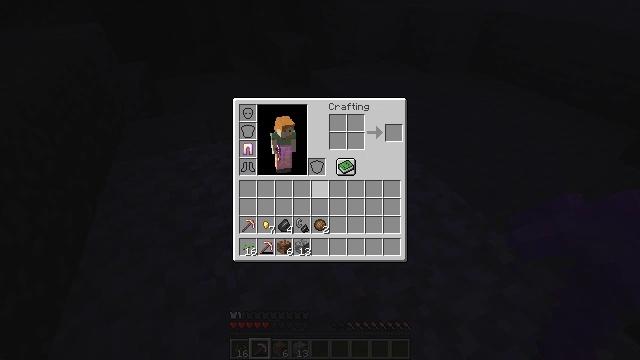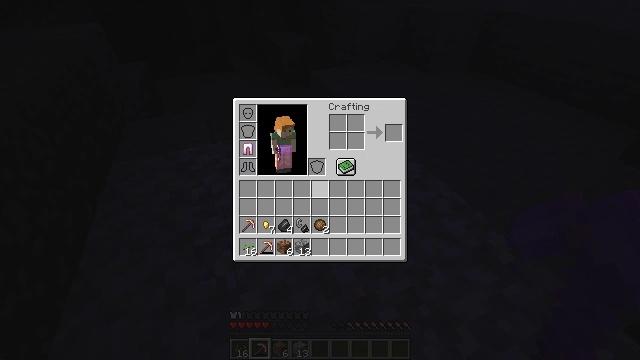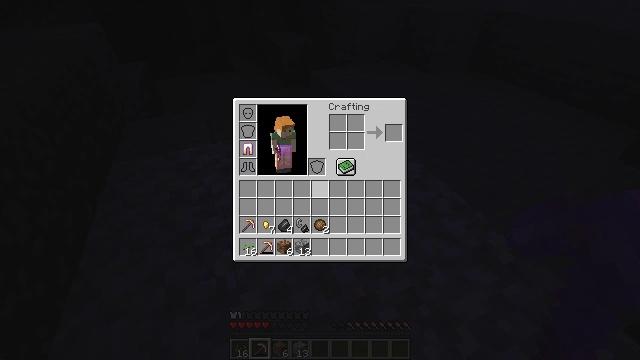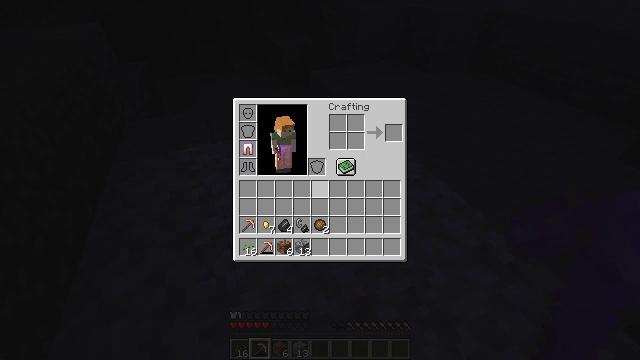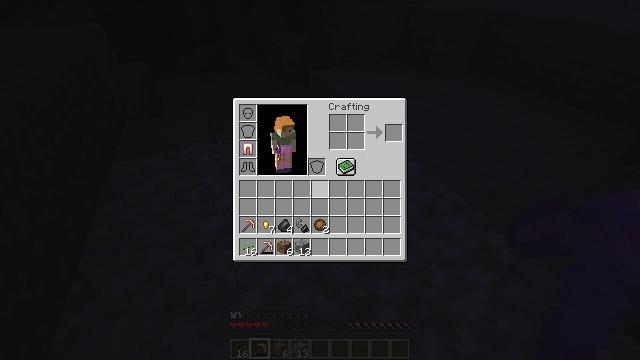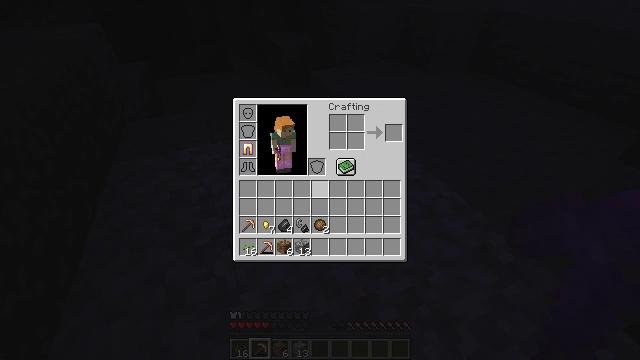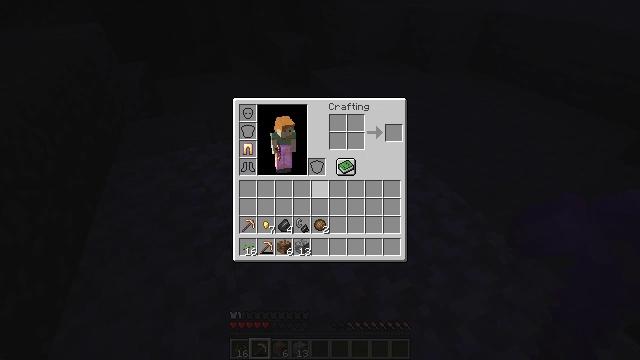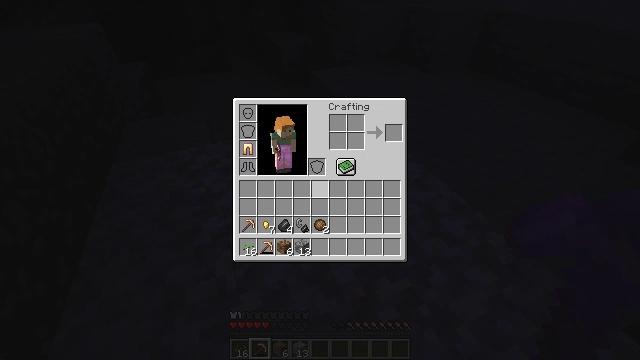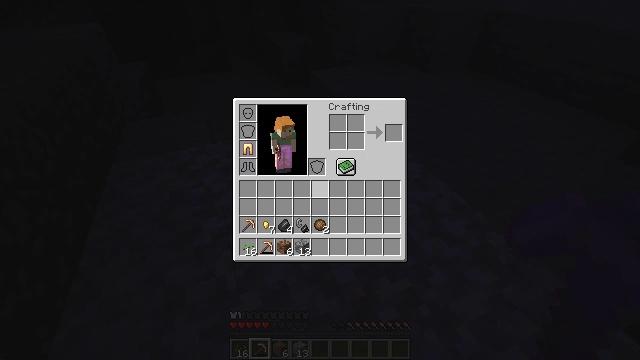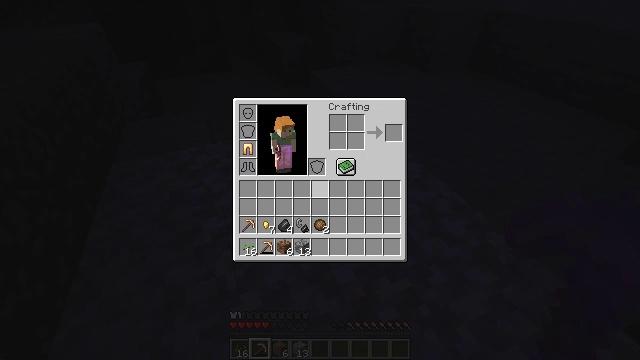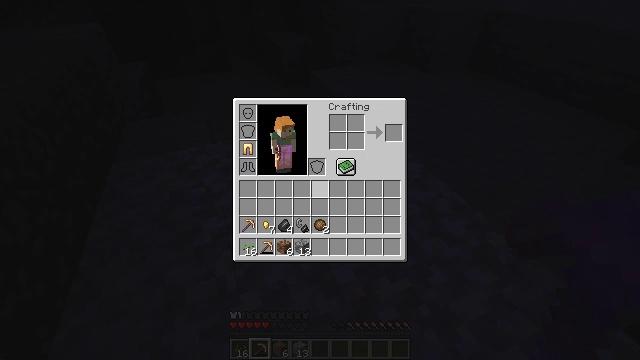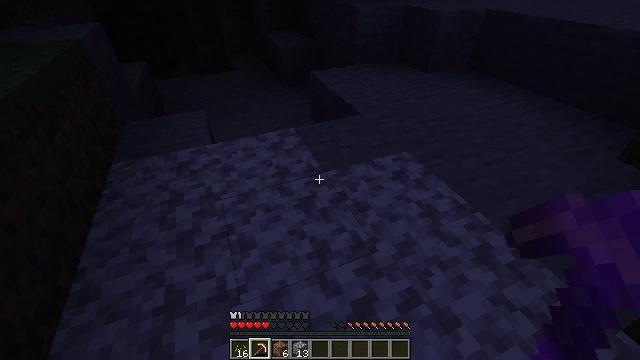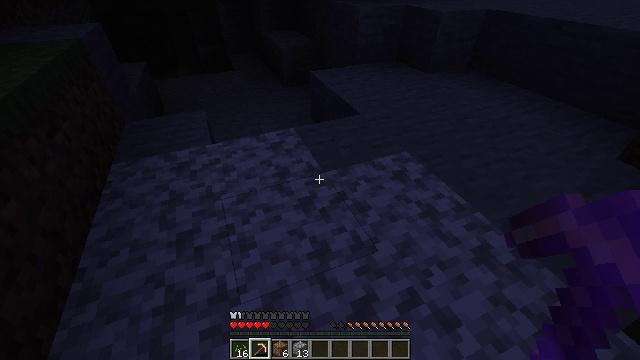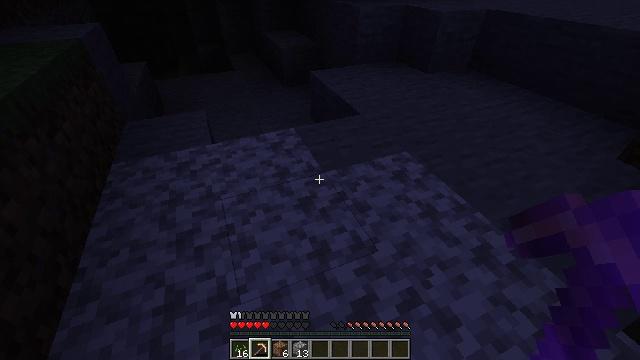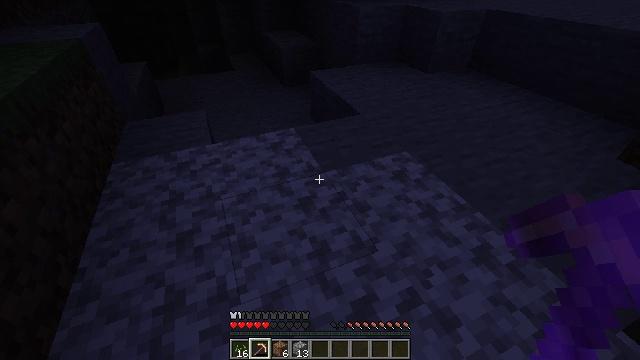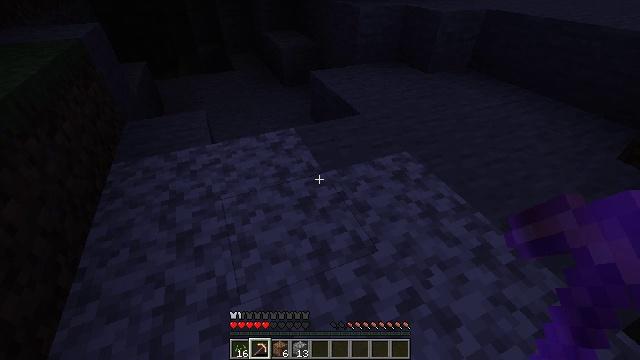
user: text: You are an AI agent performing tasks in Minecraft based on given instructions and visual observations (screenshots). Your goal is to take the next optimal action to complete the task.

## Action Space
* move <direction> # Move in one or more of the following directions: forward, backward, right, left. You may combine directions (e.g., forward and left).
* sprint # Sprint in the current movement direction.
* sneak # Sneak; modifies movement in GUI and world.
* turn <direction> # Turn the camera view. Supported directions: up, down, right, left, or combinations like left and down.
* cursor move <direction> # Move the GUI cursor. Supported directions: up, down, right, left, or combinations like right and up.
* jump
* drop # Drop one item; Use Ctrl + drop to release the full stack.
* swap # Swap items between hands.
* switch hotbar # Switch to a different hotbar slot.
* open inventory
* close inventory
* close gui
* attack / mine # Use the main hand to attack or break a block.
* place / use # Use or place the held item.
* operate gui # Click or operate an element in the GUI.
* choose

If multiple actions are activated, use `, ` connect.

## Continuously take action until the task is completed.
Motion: motion action
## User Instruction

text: Collect oak log for crafting.
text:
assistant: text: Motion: no_op
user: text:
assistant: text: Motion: no_op
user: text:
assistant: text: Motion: no_op
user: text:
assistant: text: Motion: no_op
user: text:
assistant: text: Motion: no_op
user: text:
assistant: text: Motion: no_op
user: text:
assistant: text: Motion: no_op
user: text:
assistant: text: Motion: no_op
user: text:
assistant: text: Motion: no_op
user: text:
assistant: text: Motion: no_op
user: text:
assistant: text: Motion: close inventory
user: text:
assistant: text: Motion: close inventory
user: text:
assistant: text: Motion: close inventory
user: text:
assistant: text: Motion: close inventory
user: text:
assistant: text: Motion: close inventory
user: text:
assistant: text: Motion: no_op
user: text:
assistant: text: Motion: no_op
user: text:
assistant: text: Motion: turn right and up
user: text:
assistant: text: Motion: turn right and up
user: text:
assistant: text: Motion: turn right and up
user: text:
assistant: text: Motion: move forward, turn right and up
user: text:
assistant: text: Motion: move forward, turn right and up
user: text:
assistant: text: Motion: move forward, turn right and up
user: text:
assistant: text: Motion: move forward, turn right and up
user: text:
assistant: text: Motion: move forward, turn right and up
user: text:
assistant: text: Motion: move forward, turn right and up
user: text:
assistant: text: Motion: move forward, turn right and up
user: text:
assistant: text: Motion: move forward, turn right and up
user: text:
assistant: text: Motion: move forward, turn up
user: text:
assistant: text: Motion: move forward